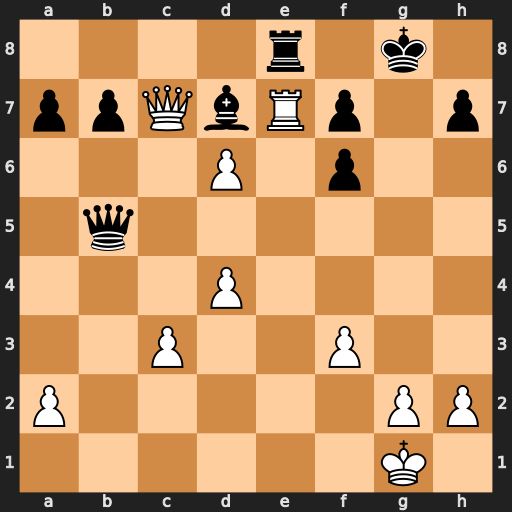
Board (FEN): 4r1k1/ppQbRp1p/3P1p2/1q6/3P4/2P2P2/P5PP/6K1
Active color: w
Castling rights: -
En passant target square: -
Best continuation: Qxd7 Qb1+ Kf2